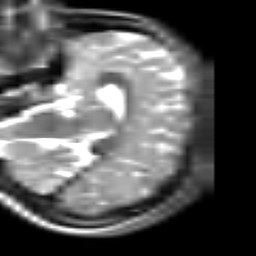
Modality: T2w
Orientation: sagittal